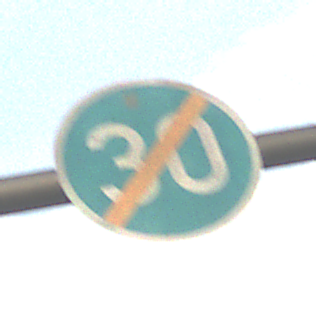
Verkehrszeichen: EndeMindestgeschwindigkeit
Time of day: SunriseSunset
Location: Outdoor (Nature)
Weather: PartlyCloudy
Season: NotSpecified
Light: Natural